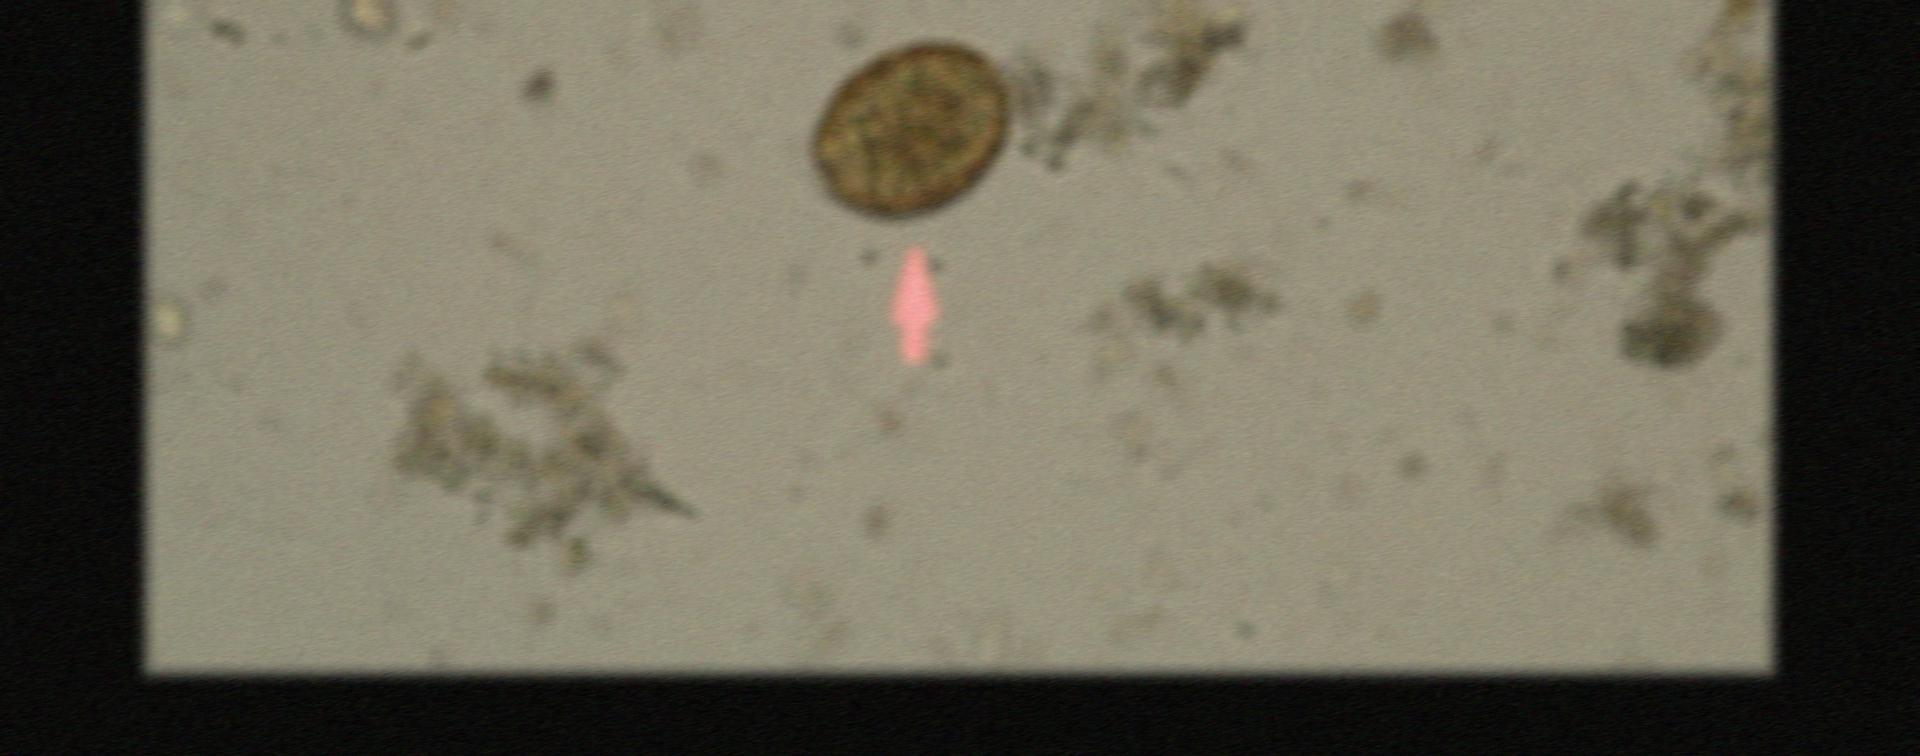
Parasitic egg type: Ascaris lumbricoides